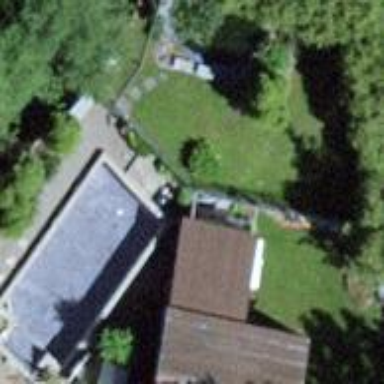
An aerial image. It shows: Swimming pool located in leisure land.